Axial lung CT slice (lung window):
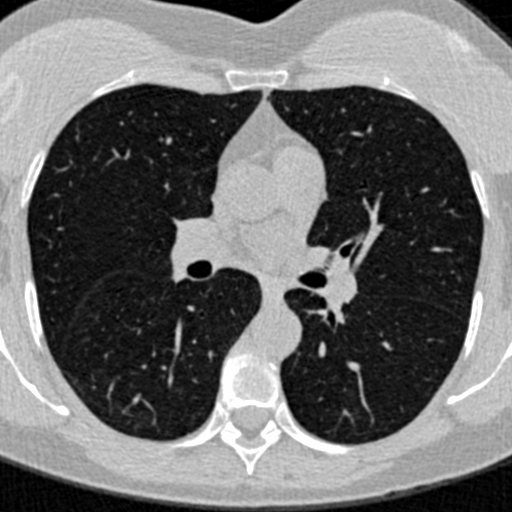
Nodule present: no